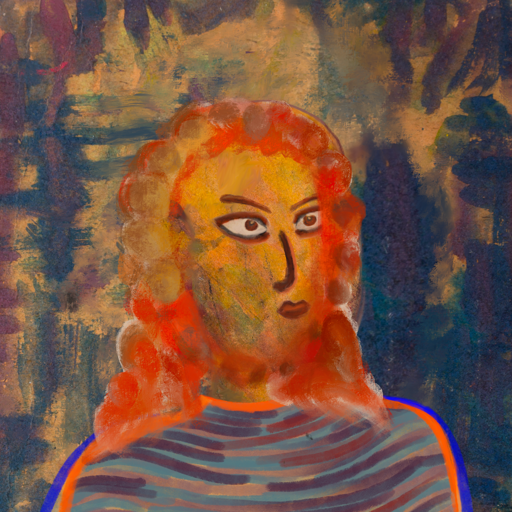
Background: InTheSun, Head And Neck Side: Gypsy_Mother, Face Side: Roy_Bahadur, Bust: Experience, Hair Side: Rupkatha, Head Accessory: Blank, Second Necklace: Blank, Necklace: Blank, Baby: Blank